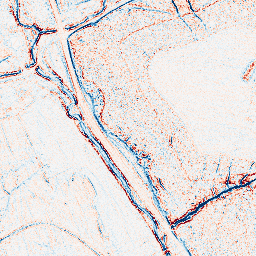
Category: edge_preserving
Decomposition family: bilateral
Decomposition parameters: d: 5
sigma_color: 75
sigma_space: 150
Upsampling method: cubic_catmull_rom
Upsampling parameters: scale: 4
Upsampling scale: 4